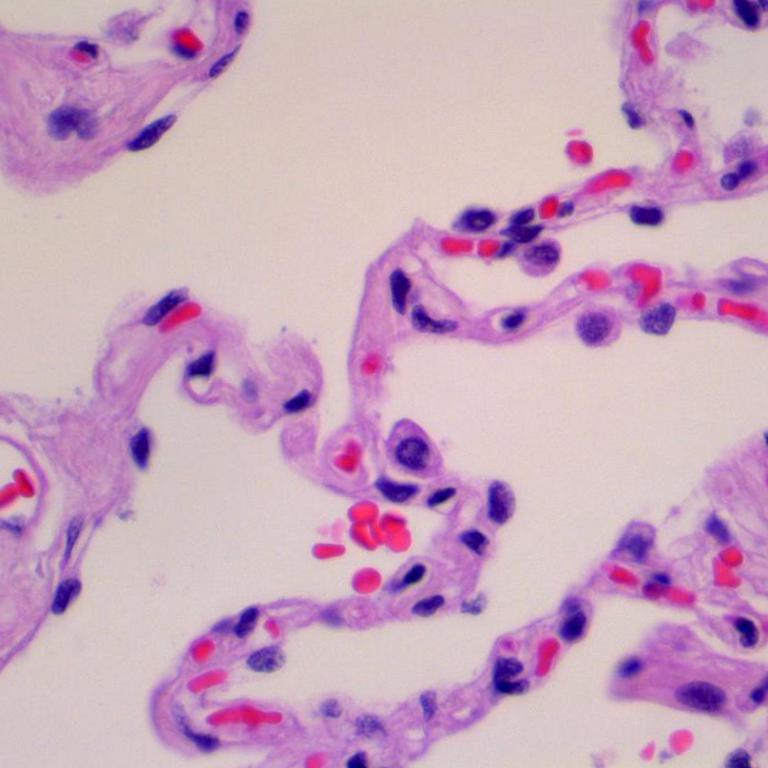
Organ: lung
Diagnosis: benign